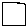
Label: square